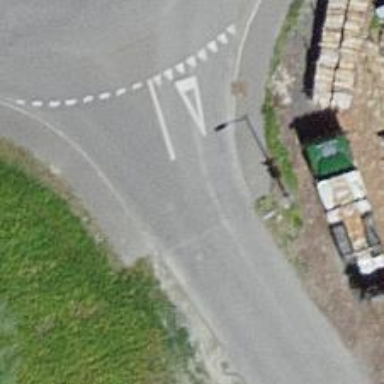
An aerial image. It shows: Marked crossing on footway.